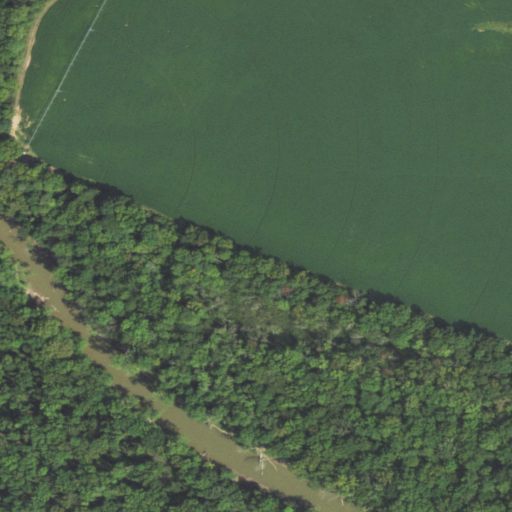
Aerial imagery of cliff(s) in Illinois named Rutgers Bluff containing cultivated crops, woody wetlands, and deciduous forest